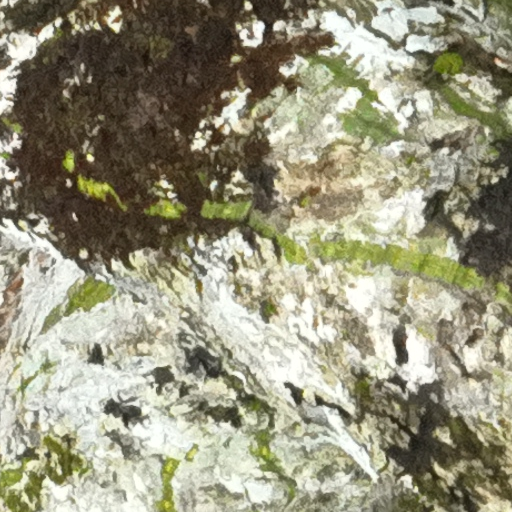
Species: Pseudobombax septenatum
GBIF accepted scientific name: Pseudobombax septenatum
Crown area (m\u00b2): 275.024